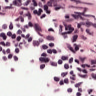
Metastatic tissue present: no